Interaction volume radius: 10 \u00c5
Interaction volume height: 30 \u00c5
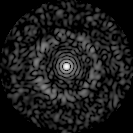
Disorder parameter: 0.83